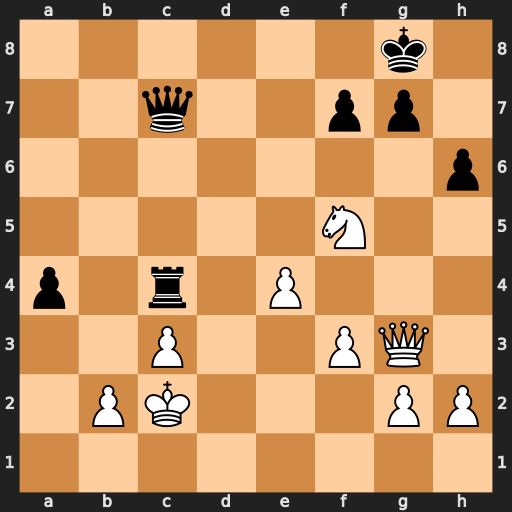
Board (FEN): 6k1/2q2pp1/7p/5N2/p1r1P3/2P2PQ1/1PK3PP/8
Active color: w
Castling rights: -
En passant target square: -
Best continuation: Qxg7#